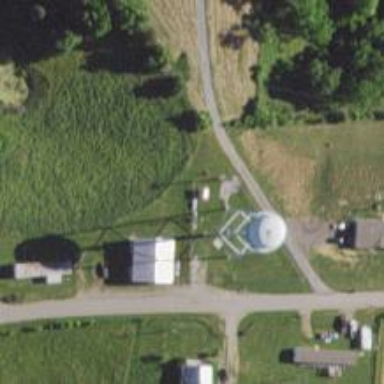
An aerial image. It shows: Water tower that is man-made.